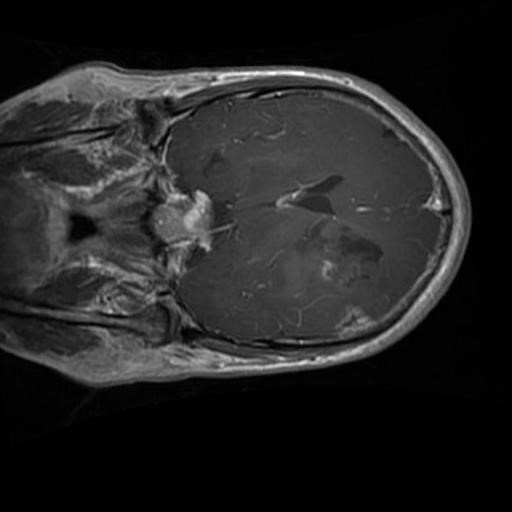
Label: brain_glioma